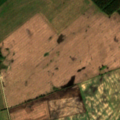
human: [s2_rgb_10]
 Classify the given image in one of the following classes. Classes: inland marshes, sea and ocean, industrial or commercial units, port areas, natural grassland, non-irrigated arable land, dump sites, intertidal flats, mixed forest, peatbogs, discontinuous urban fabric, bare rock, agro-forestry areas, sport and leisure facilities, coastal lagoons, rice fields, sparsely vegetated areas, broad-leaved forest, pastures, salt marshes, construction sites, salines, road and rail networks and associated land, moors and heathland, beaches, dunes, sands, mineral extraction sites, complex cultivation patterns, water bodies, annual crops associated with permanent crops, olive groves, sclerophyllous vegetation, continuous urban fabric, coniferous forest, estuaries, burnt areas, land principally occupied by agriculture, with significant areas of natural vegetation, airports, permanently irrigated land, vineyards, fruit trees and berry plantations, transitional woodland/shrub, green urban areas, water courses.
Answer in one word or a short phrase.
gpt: non-irrigated arable land, land principally occupied by agriculture, with significant areas of natural vegetation